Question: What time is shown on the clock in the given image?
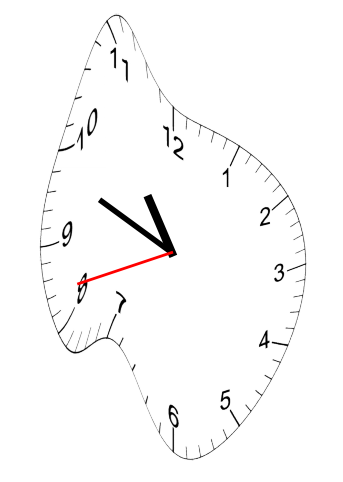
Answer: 10:48:42